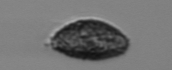
Label: Pseudochattonella_farcimen